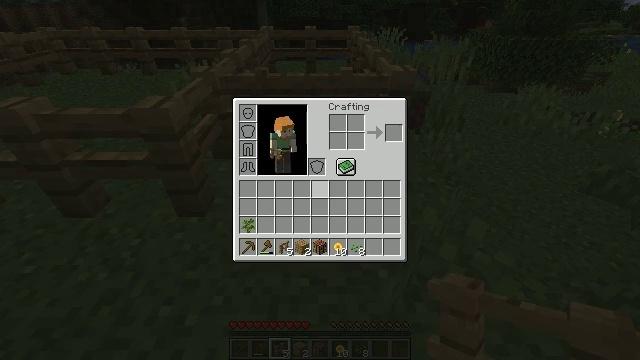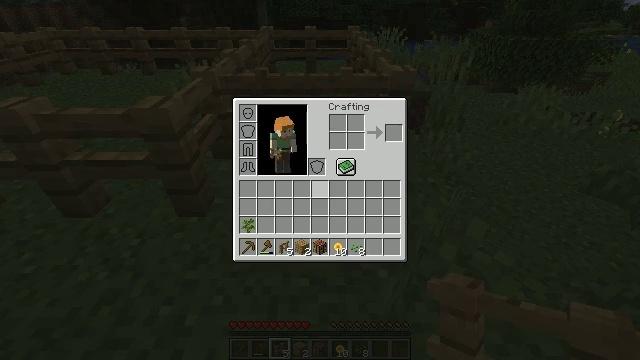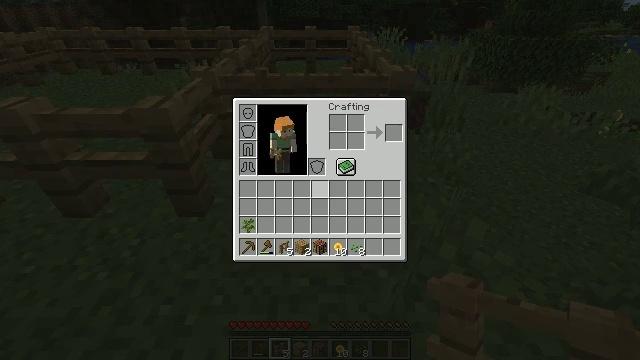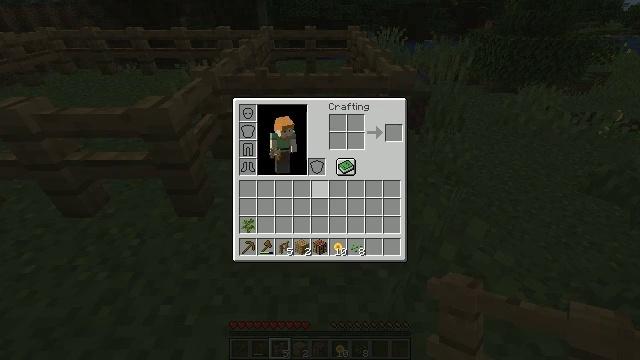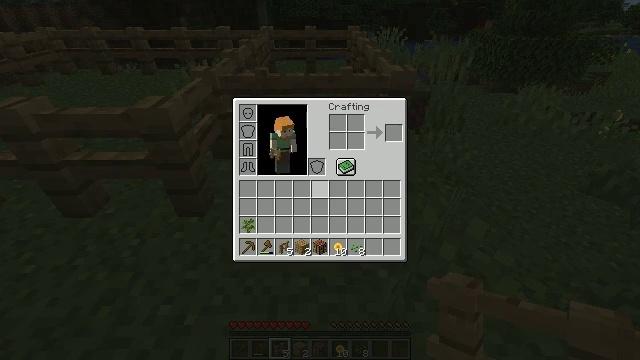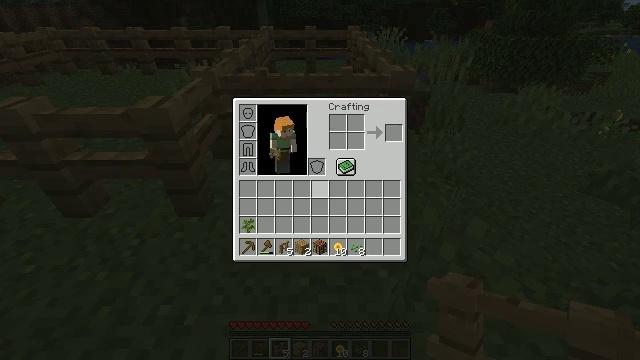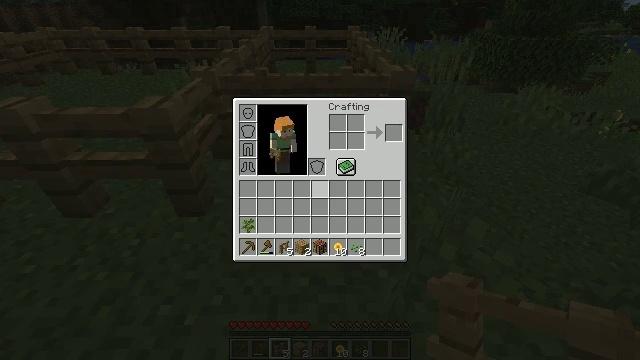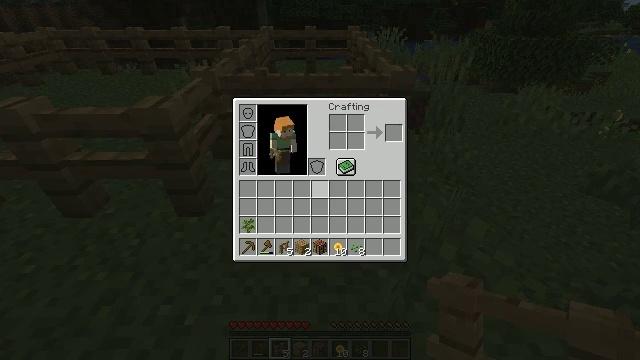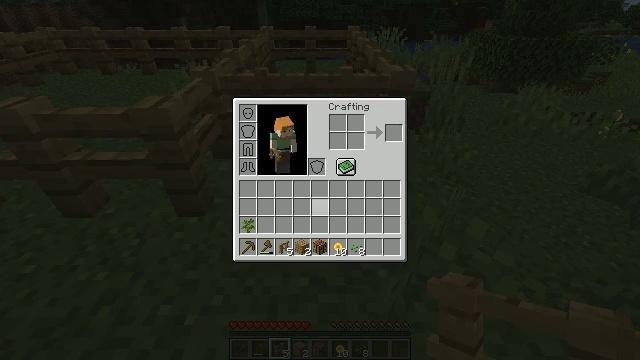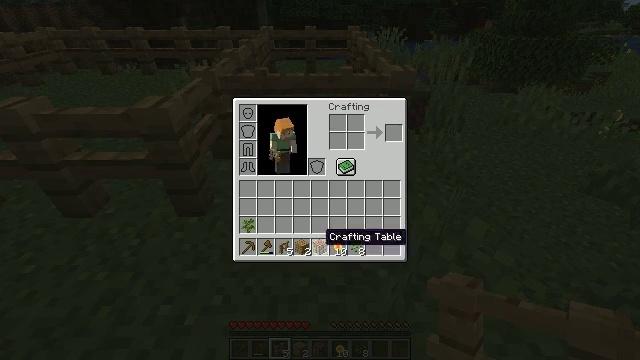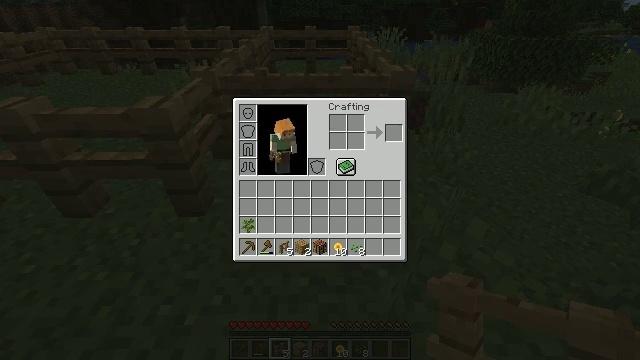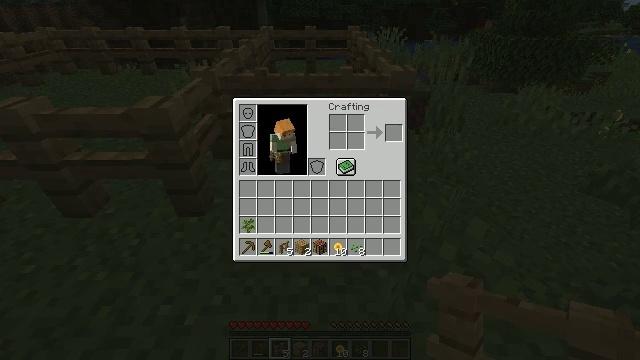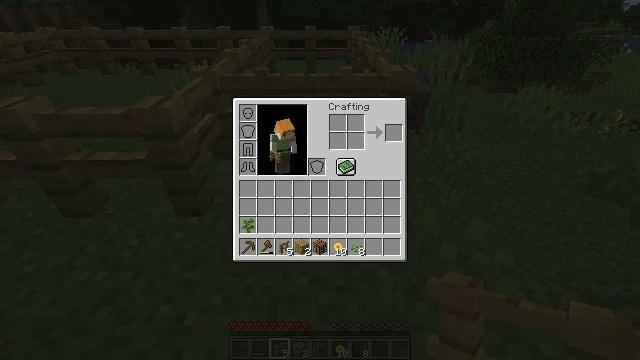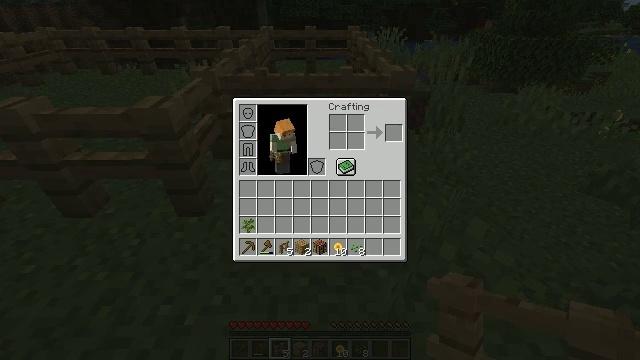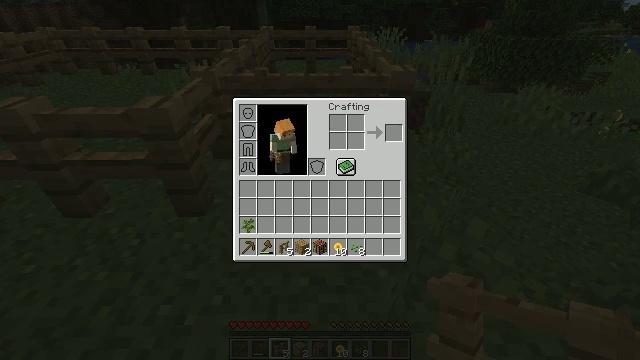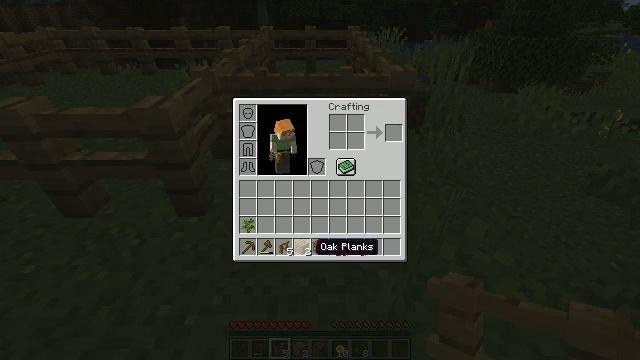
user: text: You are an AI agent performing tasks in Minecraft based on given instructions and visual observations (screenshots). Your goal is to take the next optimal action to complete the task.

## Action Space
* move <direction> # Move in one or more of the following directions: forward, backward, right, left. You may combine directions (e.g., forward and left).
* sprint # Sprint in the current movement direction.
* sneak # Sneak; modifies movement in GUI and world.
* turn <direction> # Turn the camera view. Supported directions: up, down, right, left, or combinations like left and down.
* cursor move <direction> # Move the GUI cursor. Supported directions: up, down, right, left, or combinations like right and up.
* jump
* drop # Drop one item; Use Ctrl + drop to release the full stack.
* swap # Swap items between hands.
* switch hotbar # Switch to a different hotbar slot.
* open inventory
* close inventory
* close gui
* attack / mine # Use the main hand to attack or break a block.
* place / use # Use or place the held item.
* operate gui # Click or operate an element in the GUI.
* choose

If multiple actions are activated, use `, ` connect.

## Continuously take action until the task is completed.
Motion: motion action
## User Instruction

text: Make an oak pressure plate at the crafting table.
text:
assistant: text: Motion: open inventory
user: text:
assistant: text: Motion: no_op
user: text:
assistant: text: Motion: no_op
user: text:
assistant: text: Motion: no_op
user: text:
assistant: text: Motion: no_op
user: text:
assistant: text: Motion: no_op
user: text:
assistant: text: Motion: no_op
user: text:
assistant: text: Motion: cursor move down
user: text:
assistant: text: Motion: cursor move down
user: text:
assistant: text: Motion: cursor move down
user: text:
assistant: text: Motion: no_op
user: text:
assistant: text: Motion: no_op
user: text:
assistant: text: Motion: no_op
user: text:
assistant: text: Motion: no_op
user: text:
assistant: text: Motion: no_op
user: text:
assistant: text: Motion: no_op
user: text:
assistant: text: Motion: no_op
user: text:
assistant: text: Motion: no_op
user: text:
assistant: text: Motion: no_op
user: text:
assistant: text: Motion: no_op
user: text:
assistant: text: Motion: no_op
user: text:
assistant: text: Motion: no_op
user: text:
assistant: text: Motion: operate gui
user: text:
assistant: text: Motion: cursor move right and up, operate gui
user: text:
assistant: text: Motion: cursor move right and up
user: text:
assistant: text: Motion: no_op
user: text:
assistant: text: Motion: no_op
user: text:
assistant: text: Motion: no_op
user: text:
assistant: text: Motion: cursor move up
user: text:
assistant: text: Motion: no_op